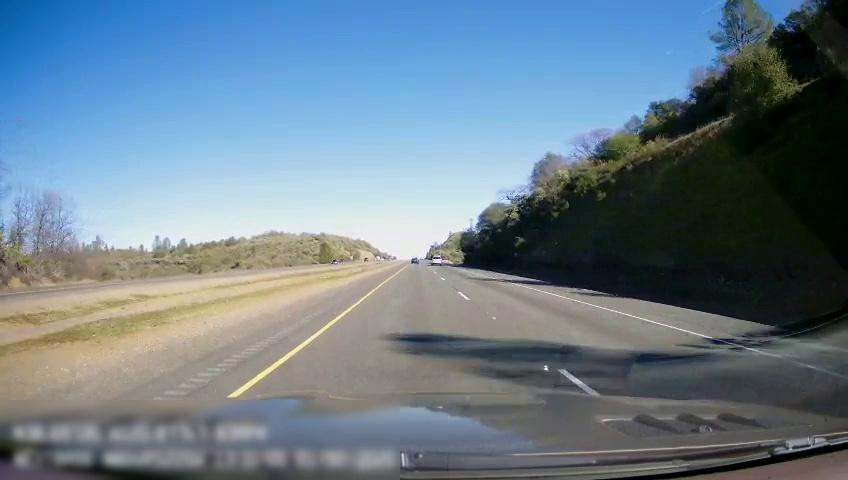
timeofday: Day
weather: Sunny
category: Drivable Space
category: Drivable Space
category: Vehicles | SUV
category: Lanes | Current Lane
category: Lanes | Current Lane
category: Lanes | Alternate Lane